Field crop: tomato
Growth stage: 1
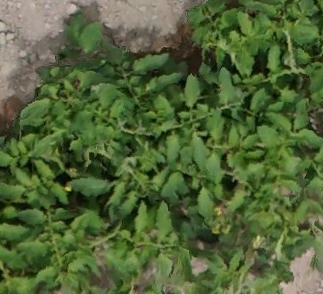
Species: tomato